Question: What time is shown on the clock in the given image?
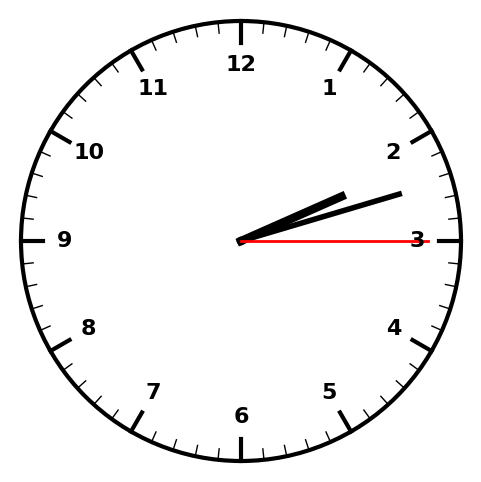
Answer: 02:12:15